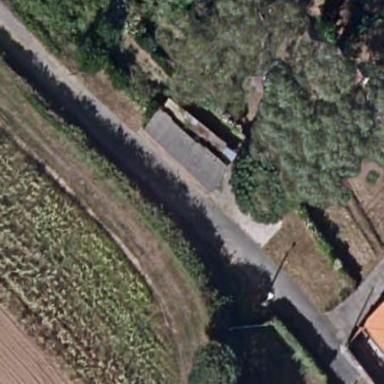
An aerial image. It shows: Shed.